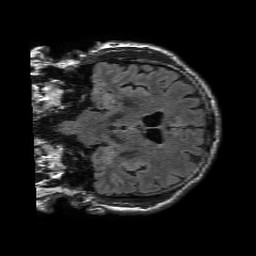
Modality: FLAIR
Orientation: coronal
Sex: male
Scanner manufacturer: philips
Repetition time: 11 s
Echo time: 0.125 s